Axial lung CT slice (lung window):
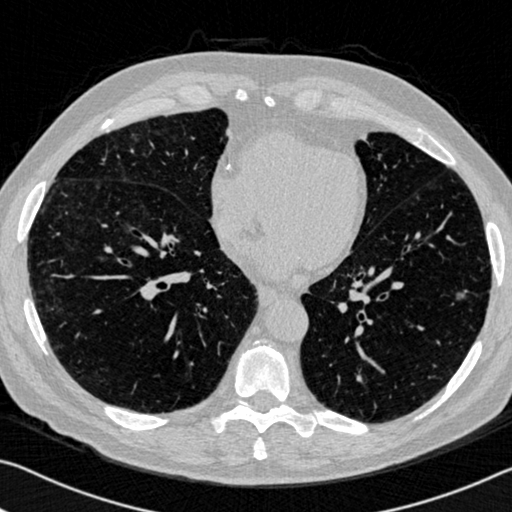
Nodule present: yes
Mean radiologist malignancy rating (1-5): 4.25